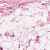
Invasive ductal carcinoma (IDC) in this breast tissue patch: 1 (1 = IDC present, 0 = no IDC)